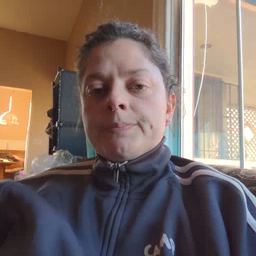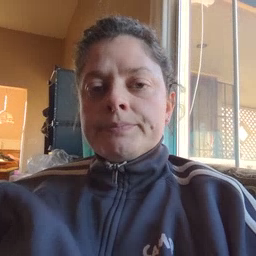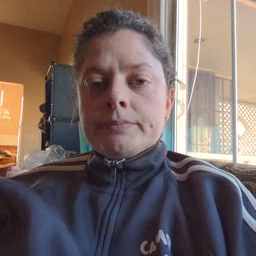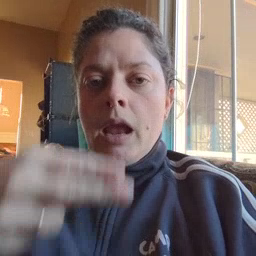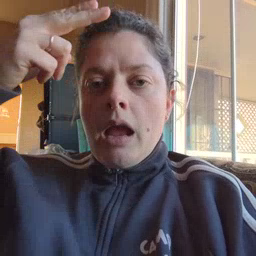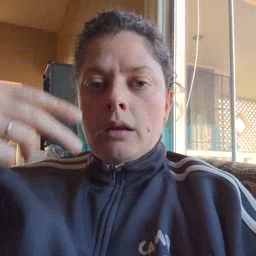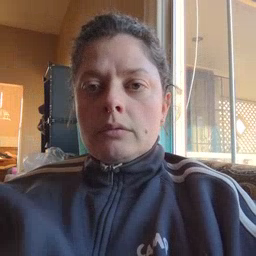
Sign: high